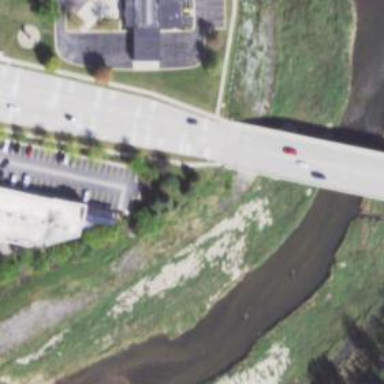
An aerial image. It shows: Secondary road with bridge.